Aerial crown-view tile of a tropical tree (Barro Colorado Island, Panama), acquired 20250616:
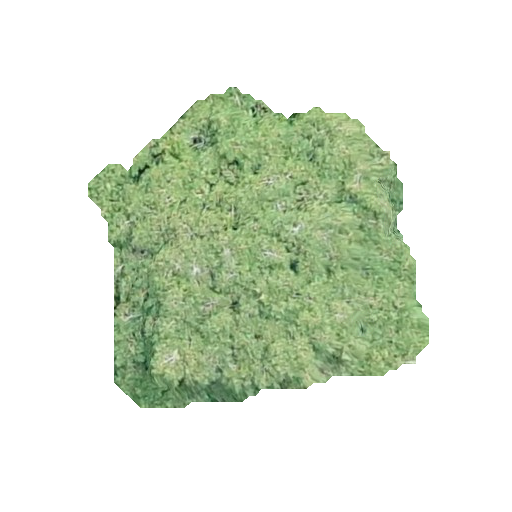
Species: Virola surinamensis
GBIF accepted scientific name: Virola surinamensis
Crown area: 116.042 m²